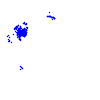
Particle: electron